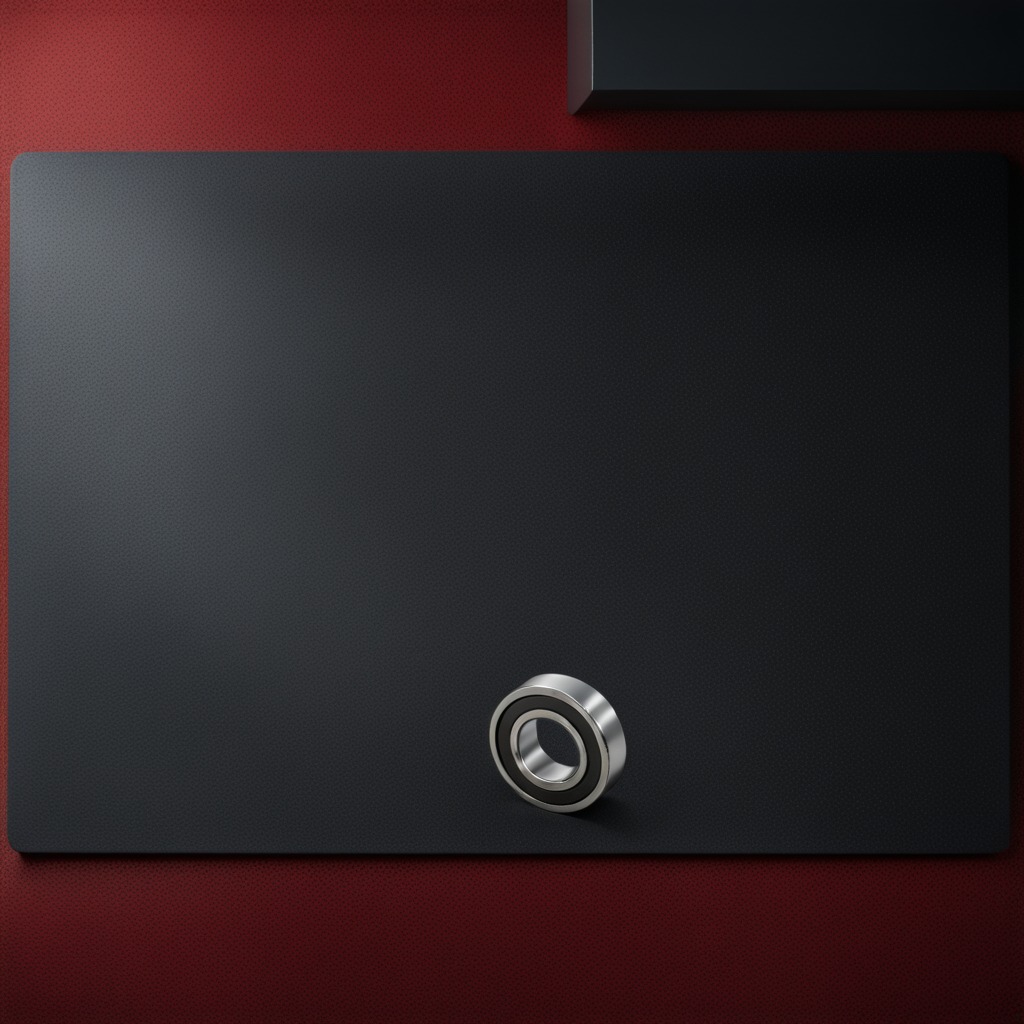
A metal ball bearing is lying on the clean granite tabletop covered with a red rubber mat inside a workshop at night dim ambient light soft shadows worn but beneath the mat